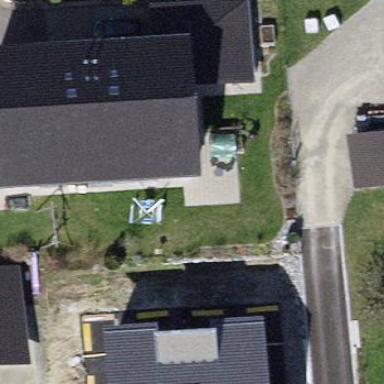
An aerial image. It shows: Semi-detached house with gabled roof.